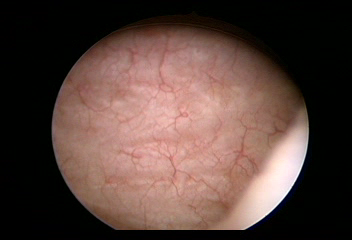
Modality: WLC
Class: Normal mucosa
Bladder cancer association: No